Aerial crown-view tile of a tropical tree (Barro Colorado Island, Panama), acquired 20250512:
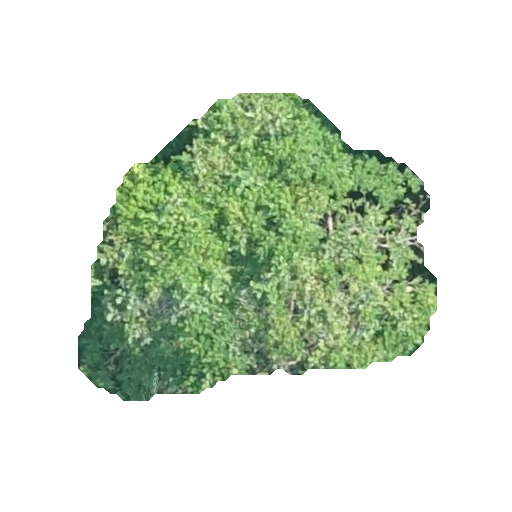
Species: Zanthoxylum ekmanii
GBIF accepted scientific name: Zanthoxylum ekmanii
Crown area: 116.898 m²